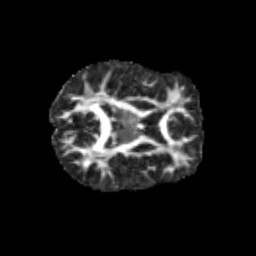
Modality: FA
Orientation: axial
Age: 14
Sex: female
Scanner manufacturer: siemens
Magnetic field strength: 3 T
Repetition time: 3.8 s
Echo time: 0.07 s